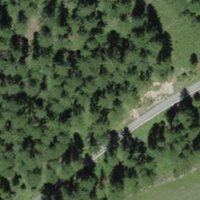
EUNIS habitat code: 44
Species observed at this site:
Epipactis atrorubens